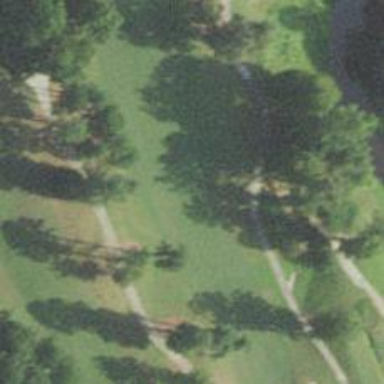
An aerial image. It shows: Golf hole.